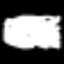
Label: squiggle